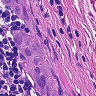
Metastatic tissue present: yes